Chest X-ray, PA view. Patient: 73 years old, sex M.
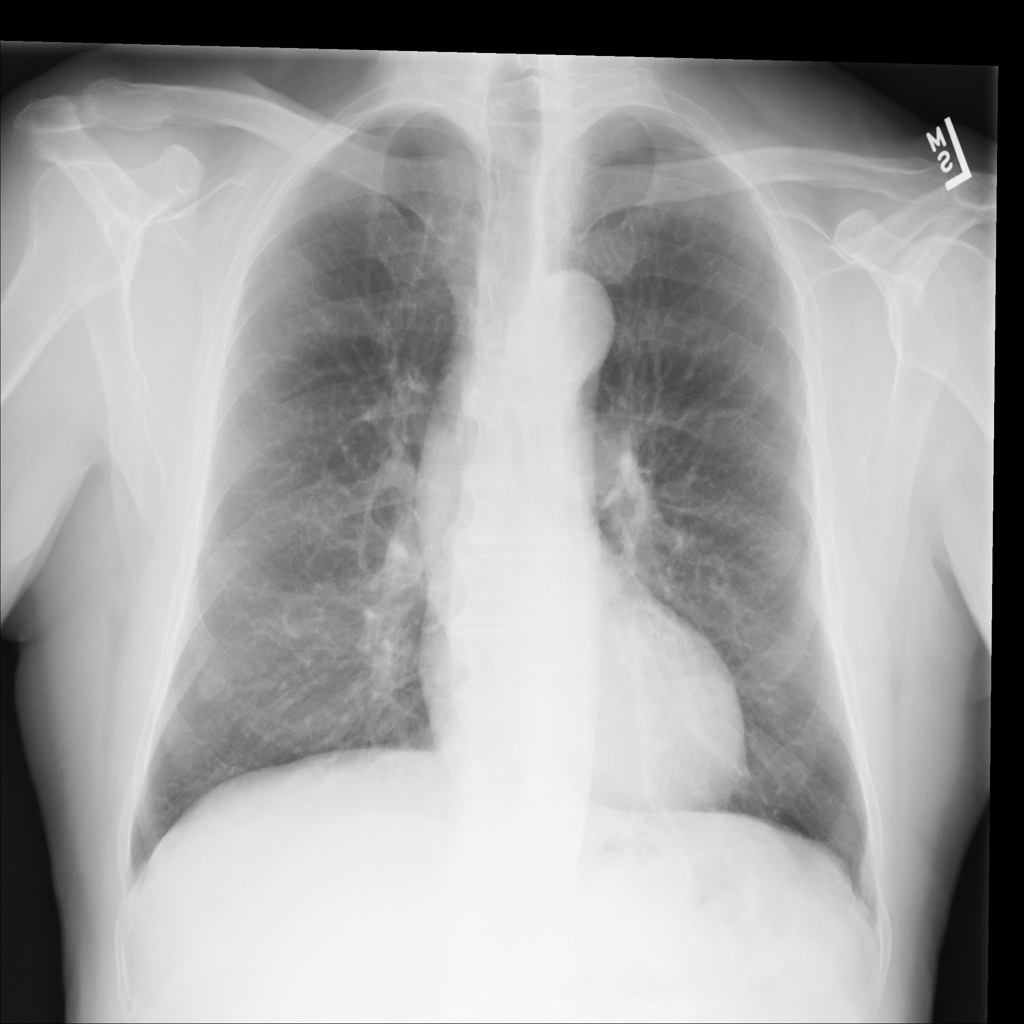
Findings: No Finding